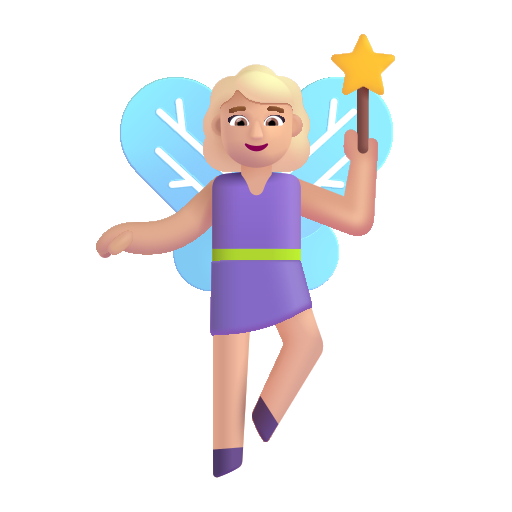
woman fairy color  light